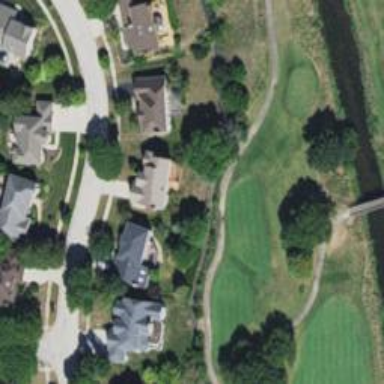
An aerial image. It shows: Service road with high-quality grade1 tracktype. It resembles golf cart path.